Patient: sex F, age 60
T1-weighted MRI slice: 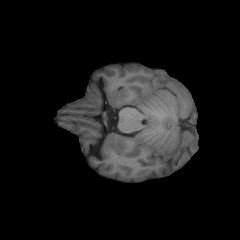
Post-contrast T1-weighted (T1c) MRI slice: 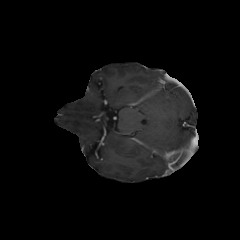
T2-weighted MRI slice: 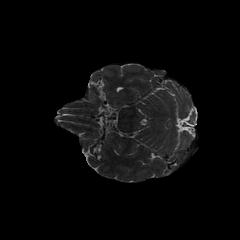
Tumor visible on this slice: yes
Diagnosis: Glioblastoma, IDH-wildtype
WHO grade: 4